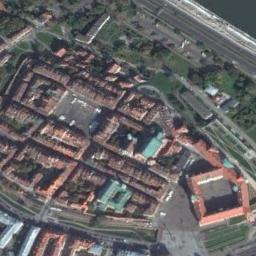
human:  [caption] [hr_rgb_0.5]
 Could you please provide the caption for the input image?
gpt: The palace is surrounded by buildings and trees .

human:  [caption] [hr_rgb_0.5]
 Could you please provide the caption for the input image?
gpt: The orange palace has some dense palaces and a courtyard .

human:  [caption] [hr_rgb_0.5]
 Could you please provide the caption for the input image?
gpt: One side of the palace is the road and the other side is lush woods .

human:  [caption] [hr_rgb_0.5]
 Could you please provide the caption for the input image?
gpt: Some trees are beside the palace .

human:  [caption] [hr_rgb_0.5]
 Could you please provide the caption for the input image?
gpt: There are many brown buildings in the palace .